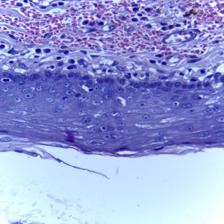
Diagnosis: Normal